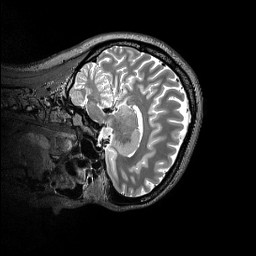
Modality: T2w
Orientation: sagittal
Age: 24
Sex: female
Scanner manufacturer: siemens
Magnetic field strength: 3 T
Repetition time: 3.2 s
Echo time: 0.565 s